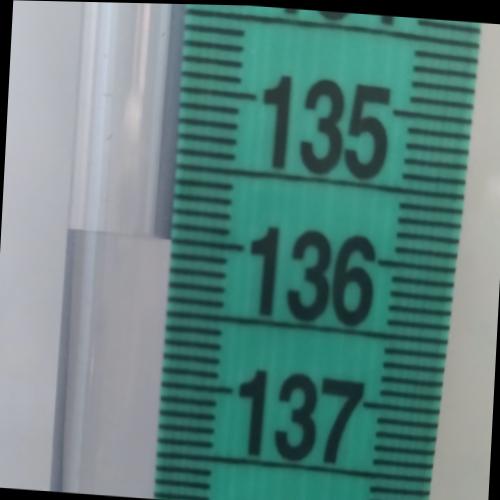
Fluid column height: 136.0 cm